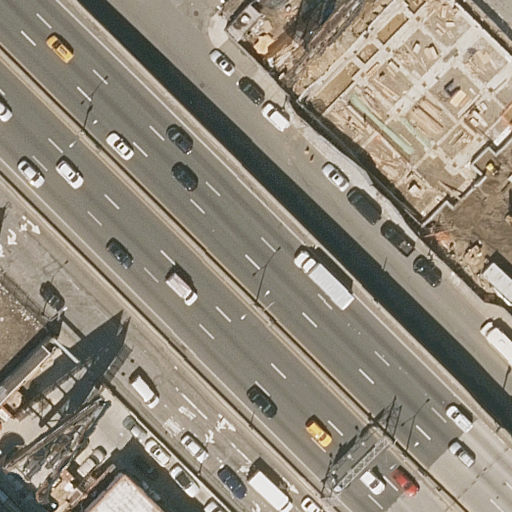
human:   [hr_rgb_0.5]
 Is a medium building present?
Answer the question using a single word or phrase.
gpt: no

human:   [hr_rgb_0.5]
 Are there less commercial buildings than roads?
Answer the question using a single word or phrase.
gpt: yes

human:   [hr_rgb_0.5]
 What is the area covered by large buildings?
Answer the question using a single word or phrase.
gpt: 0m2

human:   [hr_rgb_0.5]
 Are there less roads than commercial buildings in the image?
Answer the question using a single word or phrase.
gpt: no

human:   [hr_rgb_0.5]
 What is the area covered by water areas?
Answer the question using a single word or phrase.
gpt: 0m2

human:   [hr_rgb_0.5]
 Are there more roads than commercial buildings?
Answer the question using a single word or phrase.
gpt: yes

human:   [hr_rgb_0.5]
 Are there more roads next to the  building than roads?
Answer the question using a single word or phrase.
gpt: no

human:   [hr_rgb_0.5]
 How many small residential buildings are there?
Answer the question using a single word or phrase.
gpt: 1

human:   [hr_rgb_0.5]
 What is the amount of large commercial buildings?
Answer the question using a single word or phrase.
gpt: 0

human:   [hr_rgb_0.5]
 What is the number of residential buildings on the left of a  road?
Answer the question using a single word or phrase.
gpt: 1

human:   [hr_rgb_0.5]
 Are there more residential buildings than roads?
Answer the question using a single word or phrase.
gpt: no

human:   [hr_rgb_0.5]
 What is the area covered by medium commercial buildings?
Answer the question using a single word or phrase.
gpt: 0m2

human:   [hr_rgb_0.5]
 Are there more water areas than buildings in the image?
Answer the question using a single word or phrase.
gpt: no

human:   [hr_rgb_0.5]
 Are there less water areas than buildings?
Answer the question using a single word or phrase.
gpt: yes

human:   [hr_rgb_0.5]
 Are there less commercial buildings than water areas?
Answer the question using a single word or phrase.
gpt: no

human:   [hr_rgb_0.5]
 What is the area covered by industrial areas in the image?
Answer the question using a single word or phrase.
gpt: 0m2

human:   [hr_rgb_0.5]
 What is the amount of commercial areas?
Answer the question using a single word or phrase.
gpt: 0

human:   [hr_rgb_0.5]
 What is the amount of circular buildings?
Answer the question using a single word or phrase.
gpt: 0

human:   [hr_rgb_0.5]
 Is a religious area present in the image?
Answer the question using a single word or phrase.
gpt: no

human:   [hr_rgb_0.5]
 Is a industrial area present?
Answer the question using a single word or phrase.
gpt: no

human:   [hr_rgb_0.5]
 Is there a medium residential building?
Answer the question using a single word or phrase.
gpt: no

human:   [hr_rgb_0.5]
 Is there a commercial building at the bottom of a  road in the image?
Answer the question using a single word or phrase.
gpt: no

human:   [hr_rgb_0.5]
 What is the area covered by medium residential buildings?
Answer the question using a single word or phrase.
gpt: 0m2

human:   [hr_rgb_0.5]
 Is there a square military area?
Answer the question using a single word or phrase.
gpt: no

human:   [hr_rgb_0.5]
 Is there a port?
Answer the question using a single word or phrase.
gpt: no

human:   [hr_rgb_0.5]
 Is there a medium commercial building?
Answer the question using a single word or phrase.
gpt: no

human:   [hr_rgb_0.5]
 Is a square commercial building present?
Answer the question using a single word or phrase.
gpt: no

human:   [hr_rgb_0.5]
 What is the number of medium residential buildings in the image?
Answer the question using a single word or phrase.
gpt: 0

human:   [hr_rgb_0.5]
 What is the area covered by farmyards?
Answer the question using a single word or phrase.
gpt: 0m2

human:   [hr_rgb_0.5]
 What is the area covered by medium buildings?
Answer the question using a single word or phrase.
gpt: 0m2

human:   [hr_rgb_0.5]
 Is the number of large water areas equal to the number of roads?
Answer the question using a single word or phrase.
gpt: no

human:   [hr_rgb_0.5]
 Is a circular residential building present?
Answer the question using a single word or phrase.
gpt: no

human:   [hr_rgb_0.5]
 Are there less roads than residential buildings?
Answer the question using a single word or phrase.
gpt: no

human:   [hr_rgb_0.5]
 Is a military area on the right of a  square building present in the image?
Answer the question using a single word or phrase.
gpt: no

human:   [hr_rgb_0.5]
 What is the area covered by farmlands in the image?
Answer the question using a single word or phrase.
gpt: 0m2

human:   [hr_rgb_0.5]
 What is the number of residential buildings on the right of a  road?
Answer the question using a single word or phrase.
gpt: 1